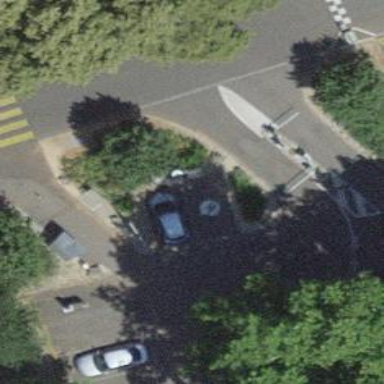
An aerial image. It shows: Charging station.